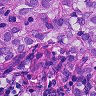
Metastatic tissue present: yes